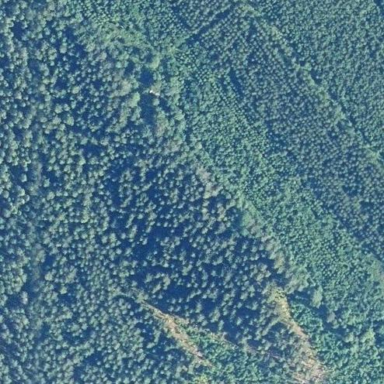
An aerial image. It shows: Serene woodland landscape.